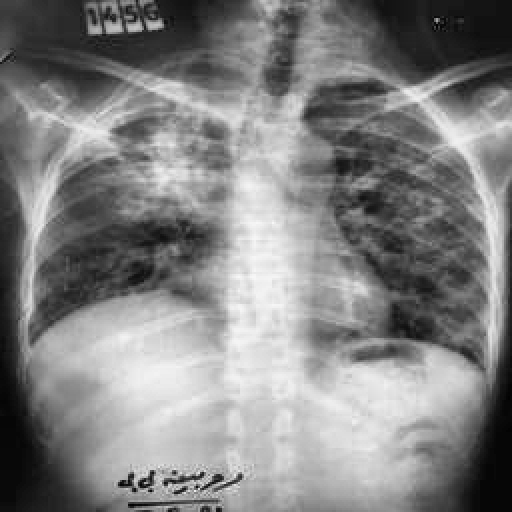
Finding: TUBERCULOSIS